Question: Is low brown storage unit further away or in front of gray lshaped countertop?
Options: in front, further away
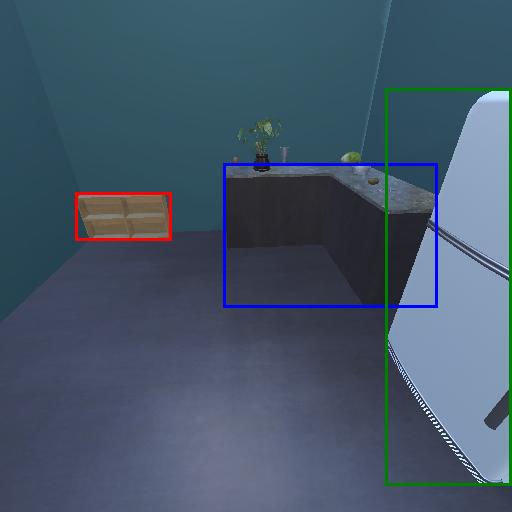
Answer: in front